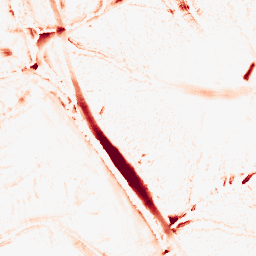
Category: morphological
Decomposition family: tophat
Decomposition parameters: size: 10
mode: white
Upsampling method: regularized
Upsampling parameters: scale: 2
lambda_reg: 0.01
Upsampling scale: 2